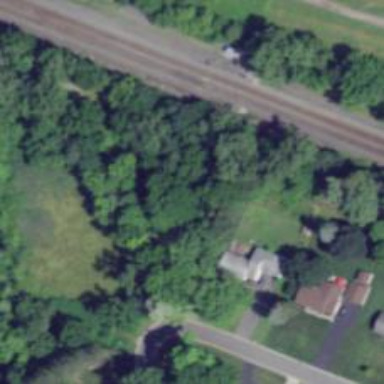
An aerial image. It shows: Abandoned light rail railway adjacent to footway.